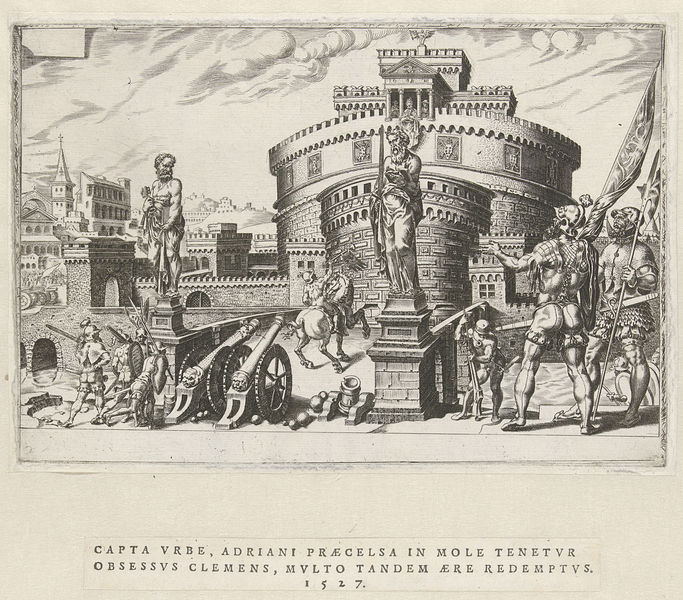
Titel: Belegering van de Engelenburcht
Künstler: Dirck Volckertsz Coornhert
Standort: Amsterdam
Institution: Rijksmuseum
Schlagwörter: himmel, wolken, fluss, menschen, stadt, mensch, brücke, kirche, pferd, reiter, turm, skulptur, statue, fahnen, fahne, platz, soldaten, kanone, burg, druck, soldat, waffe, helm, rom, eroberung, hellebarde, schweizer, kanonen, tempel, speer, tiber, landsknecht, muskete, spies, clemens, kanonenkugel, engelsburg, 1527, sacco di roma